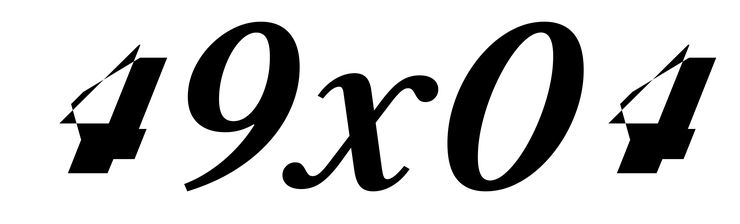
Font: LibreCaslonText-Italic_SemiBold_Italic